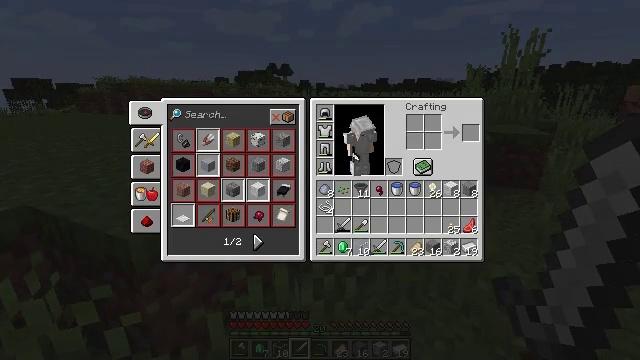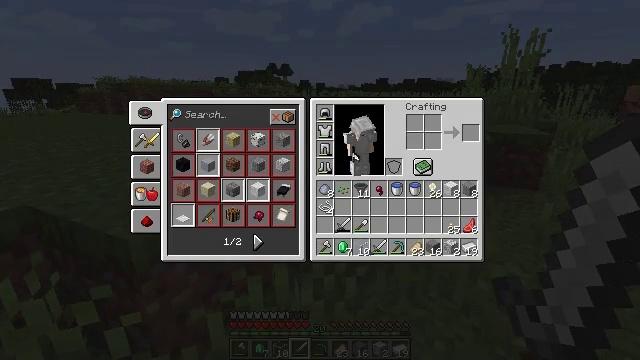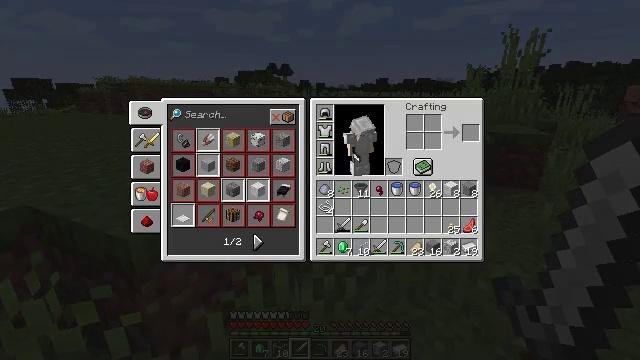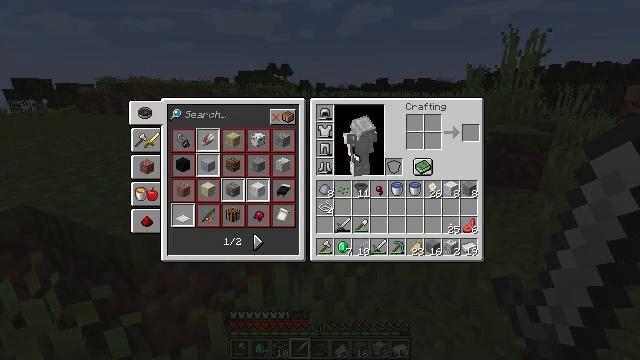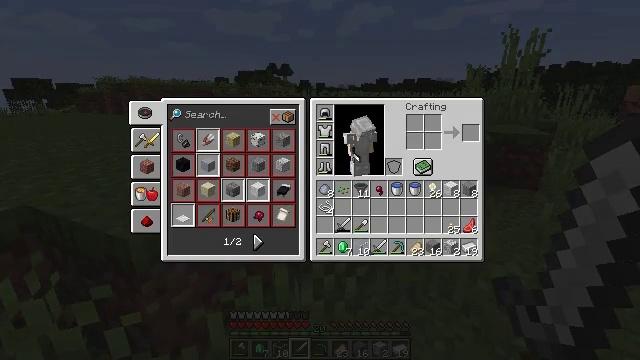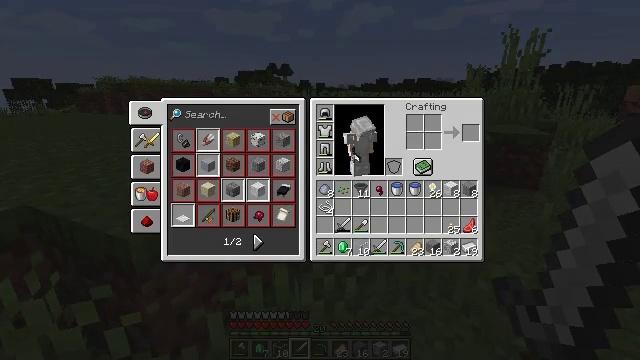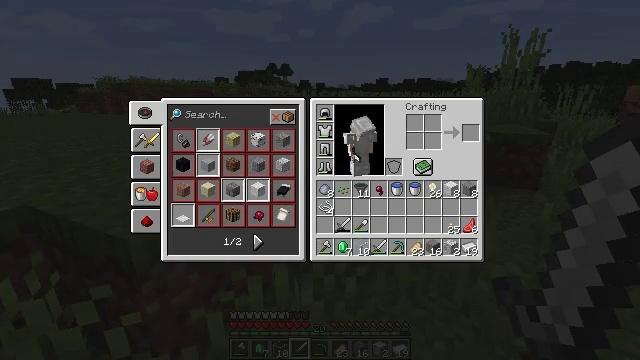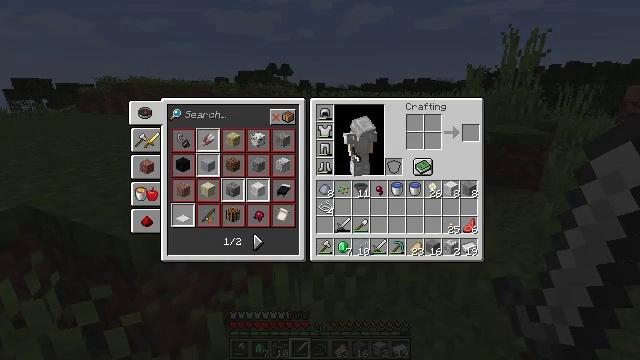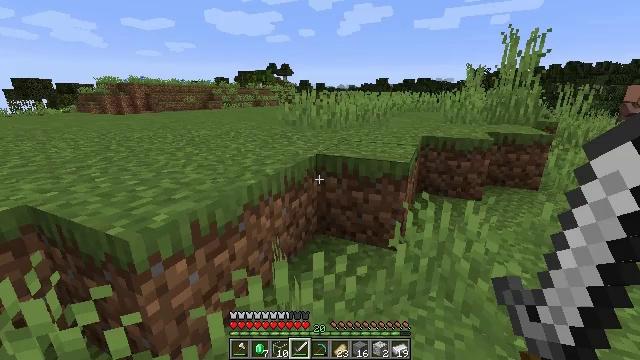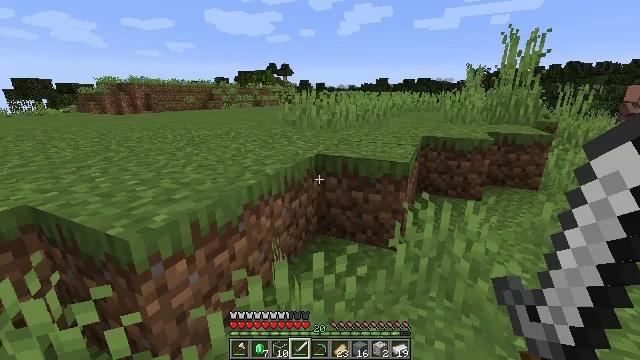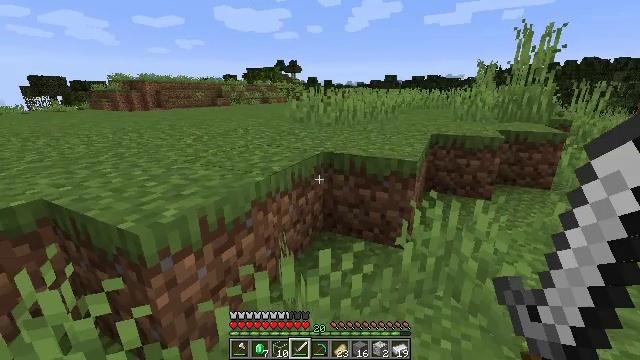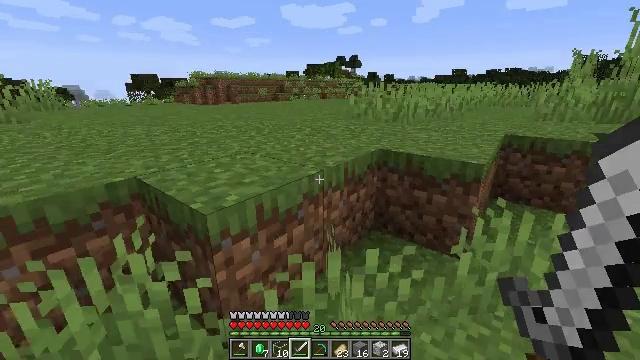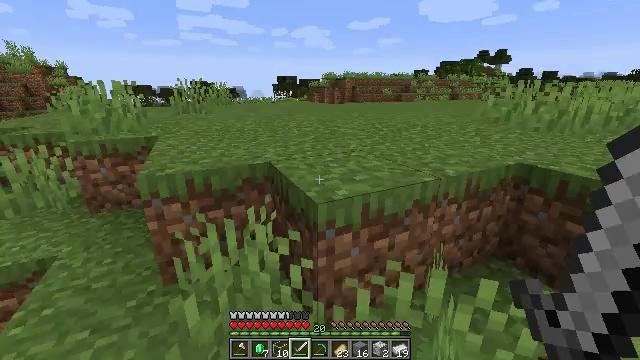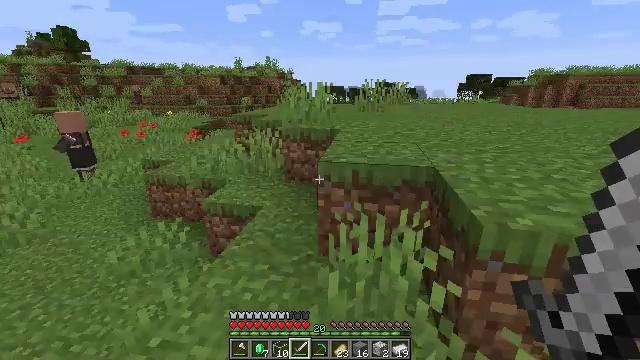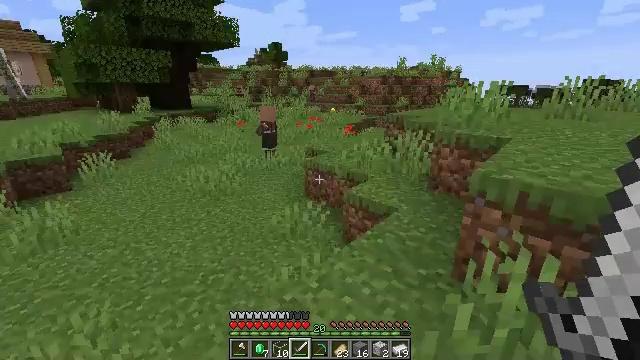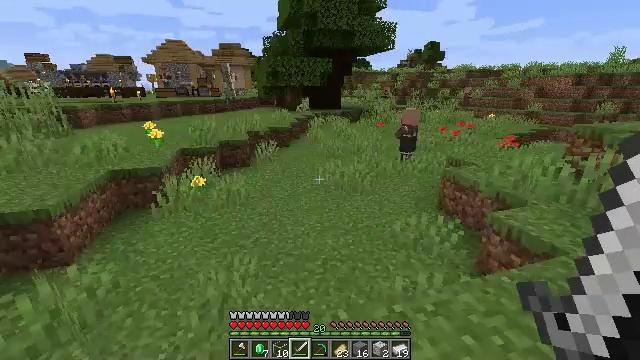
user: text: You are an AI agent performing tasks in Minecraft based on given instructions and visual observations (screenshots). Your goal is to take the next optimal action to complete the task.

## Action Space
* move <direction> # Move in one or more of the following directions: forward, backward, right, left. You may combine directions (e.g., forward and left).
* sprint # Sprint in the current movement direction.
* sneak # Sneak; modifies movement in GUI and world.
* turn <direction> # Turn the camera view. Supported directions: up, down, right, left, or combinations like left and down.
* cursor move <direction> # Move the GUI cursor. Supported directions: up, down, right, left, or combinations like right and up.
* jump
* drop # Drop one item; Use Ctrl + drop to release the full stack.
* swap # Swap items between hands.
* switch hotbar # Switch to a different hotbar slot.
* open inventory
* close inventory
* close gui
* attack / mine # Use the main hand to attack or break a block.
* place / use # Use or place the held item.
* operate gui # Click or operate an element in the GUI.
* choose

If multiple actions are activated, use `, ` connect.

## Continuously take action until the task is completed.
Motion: motion action
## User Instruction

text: Mine the dark oak fence.
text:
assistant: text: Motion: turn down
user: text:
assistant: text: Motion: turn down
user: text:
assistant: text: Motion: no_op
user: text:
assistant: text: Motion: no_op
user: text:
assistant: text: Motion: no_op
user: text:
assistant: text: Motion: no_op
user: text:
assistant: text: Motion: no_op
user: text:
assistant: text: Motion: no_op
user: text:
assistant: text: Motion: no_op
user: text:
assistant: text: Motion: turn left
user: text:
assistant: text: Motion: turn left
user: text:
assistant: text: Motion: turn left
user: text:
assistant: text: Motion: turn left
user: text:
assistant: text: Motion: turn left
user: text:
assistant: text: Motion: turn left
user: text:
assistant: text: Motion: turn left and up
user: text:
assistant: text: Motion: turn left and up
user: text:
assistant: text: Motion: turn left and up
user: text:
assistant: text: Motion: turn left and up
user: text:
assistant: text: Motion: move forward, turn left and up
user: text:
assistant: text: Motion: move forward
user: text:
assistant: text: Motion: move forward, turn up
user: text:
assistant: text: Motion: move forward
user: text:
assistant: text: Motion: move forward
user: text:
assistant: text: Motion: move forward, turn right
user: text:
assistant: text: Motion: move forward, sprint
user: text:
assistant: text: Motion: move forward, sprint
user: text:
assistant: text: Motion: move forward, sprint
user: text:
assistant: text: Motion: move forward, sprint
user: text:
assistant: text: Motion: move forward